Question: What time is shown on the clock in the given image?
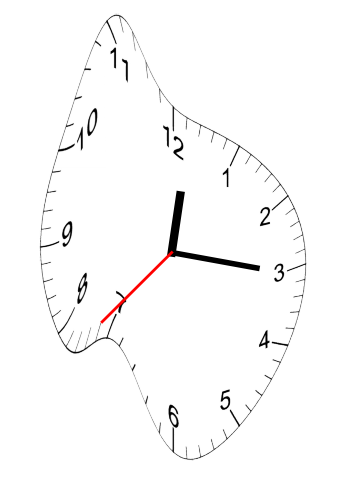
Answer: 12:15:37